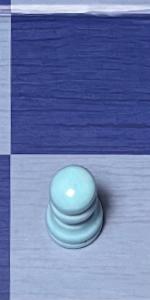
Label: Pawn_White